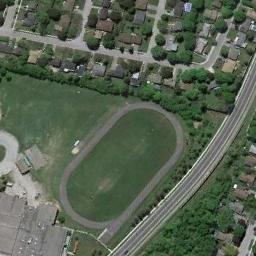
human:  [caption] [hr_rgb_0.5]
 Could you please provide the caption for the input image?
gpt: Track and field are next to lawns, Roads and residential areas, Surrounded by a lot of vegetation .

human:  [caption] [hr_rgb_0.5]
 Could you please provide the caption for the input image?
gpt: The green space next to the track is shabby .

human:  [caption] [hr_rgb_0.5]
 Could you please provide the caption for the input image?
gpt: The ground track field is on a lawn is surrounded by some trees and lots of houses arranged neatly .

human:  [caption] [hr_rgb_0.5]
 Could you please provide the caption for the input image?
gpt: There are many trees near the ground track field .

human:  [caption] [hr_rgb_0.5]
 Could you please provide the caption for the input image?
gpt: A ground track field with a gray track beside a road .